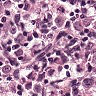
Metastatic tissue present: yes